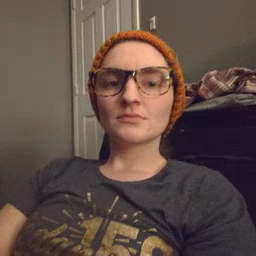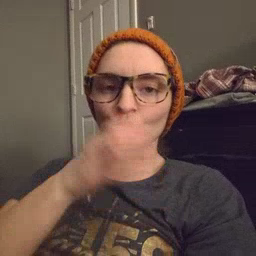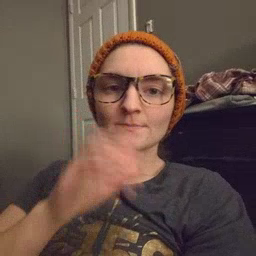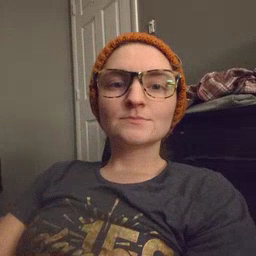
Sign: drink